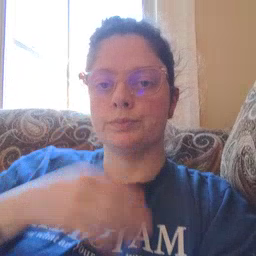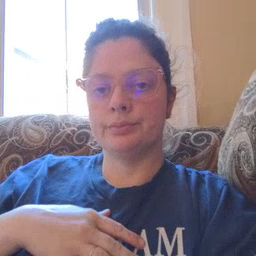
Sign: food